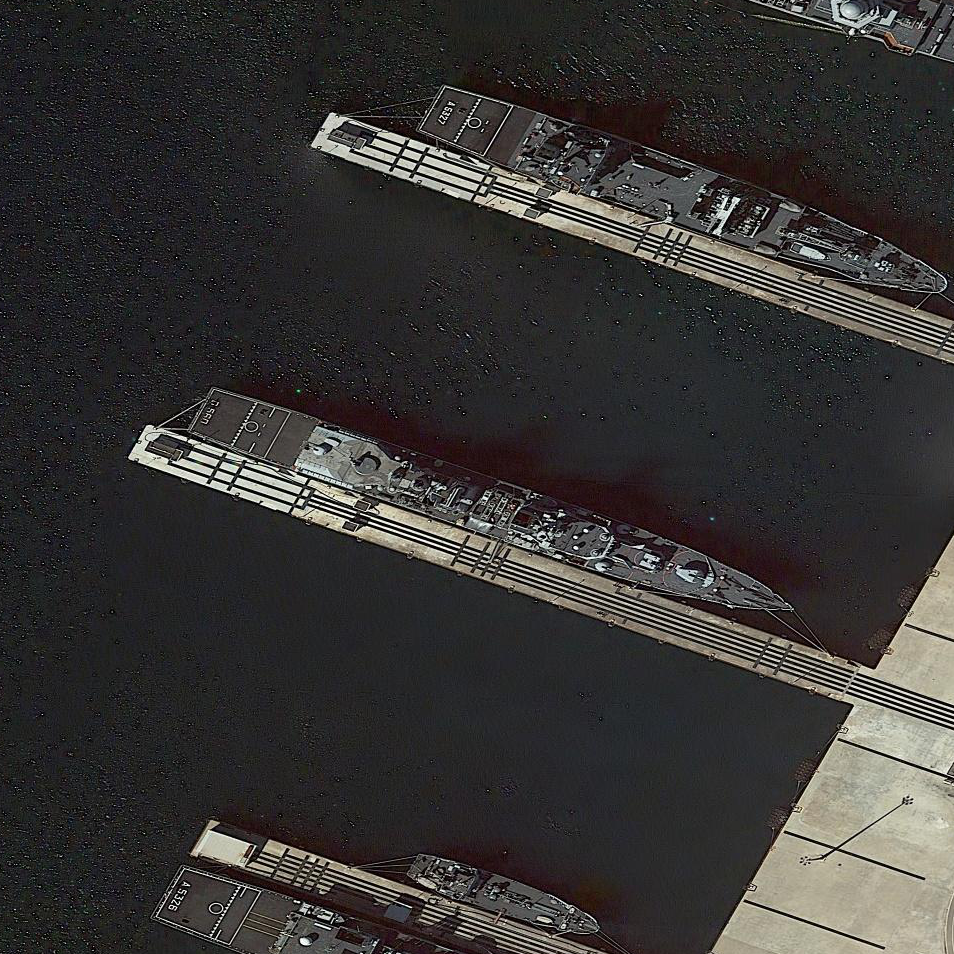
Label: cruiser